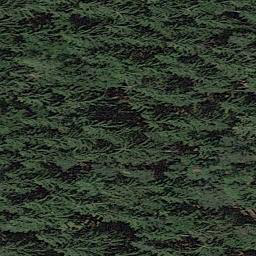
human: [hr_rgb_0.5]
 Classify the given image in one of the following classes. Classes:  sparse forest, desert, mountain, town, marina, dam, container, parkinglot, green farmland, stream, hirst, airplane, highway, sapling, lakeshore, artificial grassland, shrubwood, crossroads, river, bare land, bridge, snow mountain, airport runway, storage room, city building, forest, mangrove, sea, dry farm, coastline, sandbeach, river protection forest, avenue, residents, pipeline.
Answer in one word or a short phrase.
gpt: forest